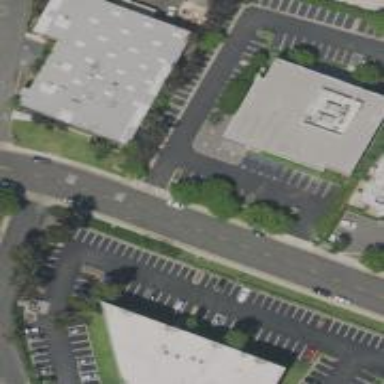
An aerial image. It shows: Commercial building.